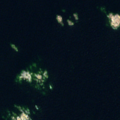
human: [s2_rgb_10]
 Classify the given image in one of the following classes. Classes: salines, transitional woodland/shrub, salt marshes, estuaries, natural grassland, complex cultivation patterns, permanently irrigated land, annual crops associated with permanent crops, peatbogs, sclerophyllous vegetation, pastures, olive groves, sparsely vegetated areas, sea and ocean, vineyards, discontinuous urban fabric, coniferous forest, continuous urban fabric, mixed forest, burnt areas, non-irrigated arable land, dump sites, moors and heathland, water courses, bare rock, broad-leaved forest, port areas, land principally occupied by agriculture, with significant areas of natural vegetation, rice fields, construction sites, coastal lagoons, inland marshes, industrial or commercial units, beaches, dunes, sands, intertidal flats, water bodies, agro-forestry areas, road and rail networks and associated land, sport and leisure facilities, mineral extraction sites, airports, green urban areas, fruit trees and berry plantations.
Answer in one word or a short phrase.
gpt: sea and ocean